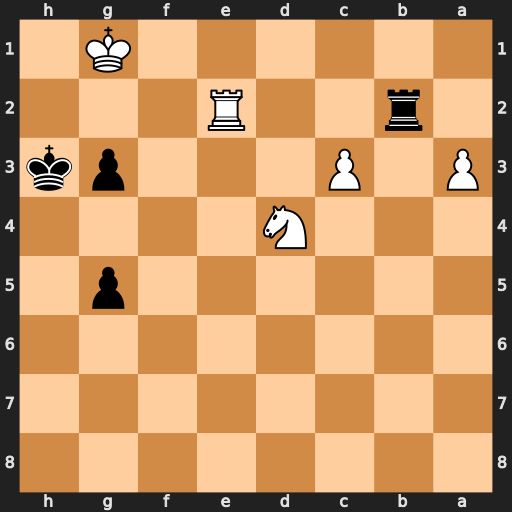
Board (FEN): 8/8/8/6p1/3N4/P1P3pk/1r2R3/6K1
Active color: b
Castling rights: -
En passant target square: -
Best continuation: Rb1+ Re1 Rxe1#